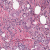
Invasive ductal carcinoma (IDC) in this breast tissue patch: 0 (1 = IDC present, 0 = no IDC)